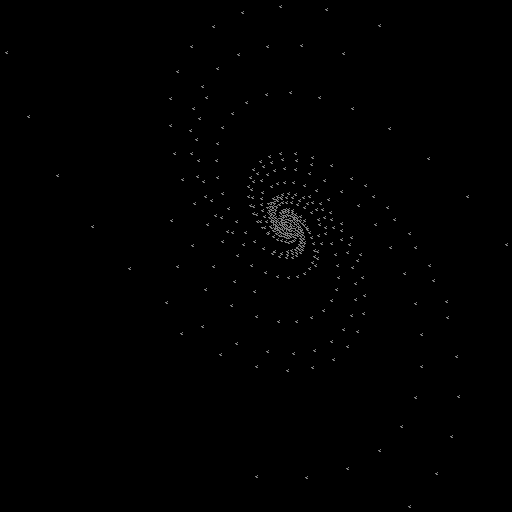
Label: sunflower